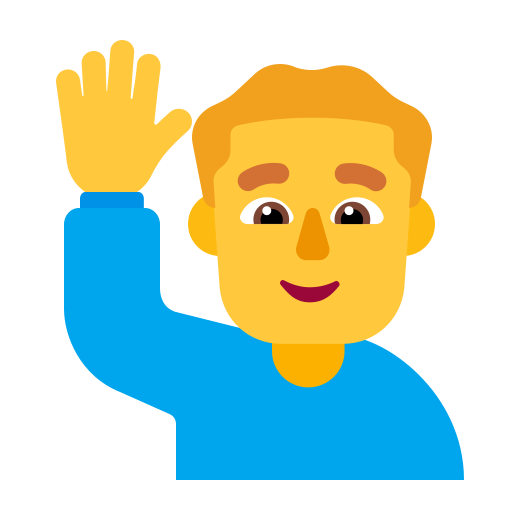
man raising hand flat default